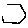
Label: hexagon